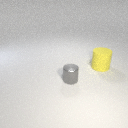
large yellow rubber cylinder to the right of small gray metal cylinder